Question: What is the color of the ball at (2, 2, 2)? The answer is the name of the color, with the first letter capitalized. You can choose an answer from Red, Green, Orange, Cyan, Purple, Blue and Yellow.
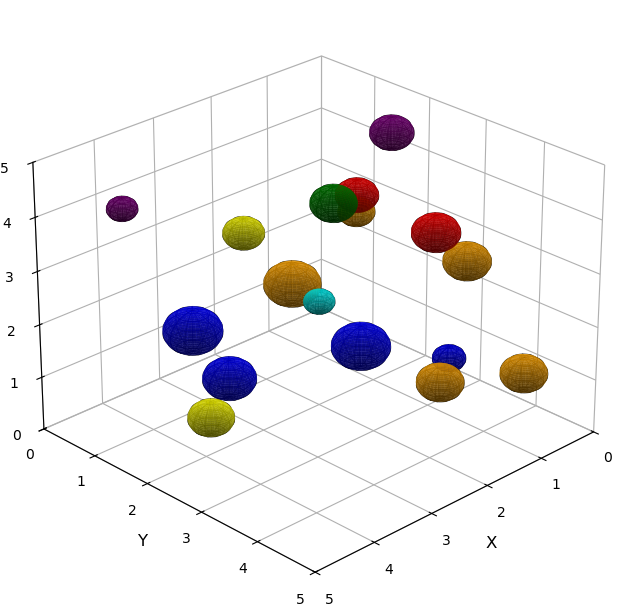
Answer: Cyan